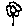
Label: flower